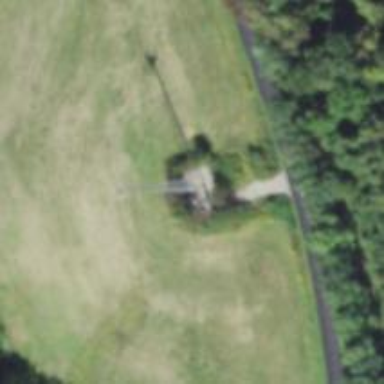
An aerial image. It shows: Communication mast tower.